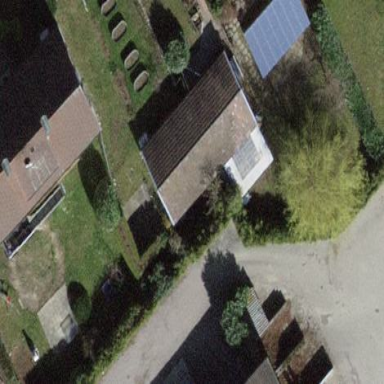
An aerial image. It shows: Hut.